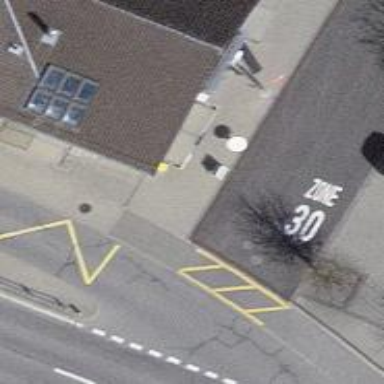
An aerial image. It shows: Post box is visible.